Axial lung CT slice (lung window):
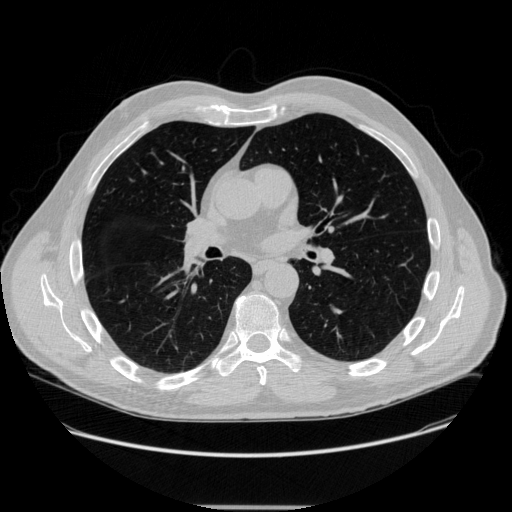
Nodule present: no